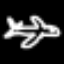
Label: airplane